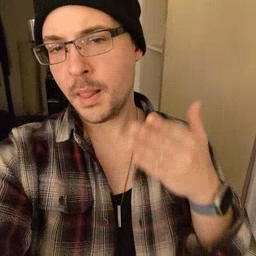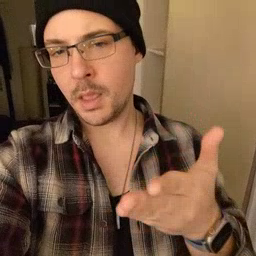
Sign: there